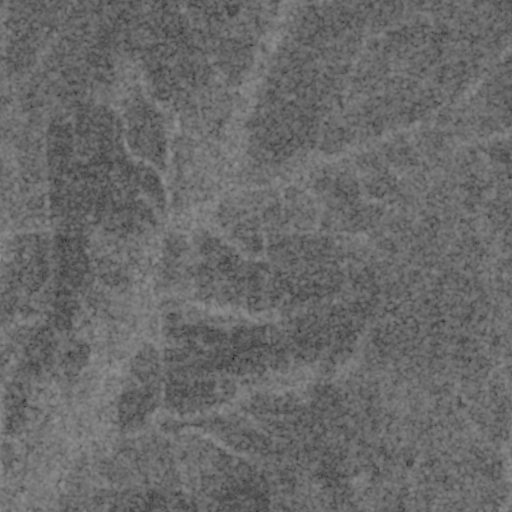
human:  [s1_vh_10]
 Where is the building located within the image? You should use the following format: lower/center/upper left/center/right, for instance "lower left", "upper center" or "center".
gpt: The building is located in the lower left of the image.
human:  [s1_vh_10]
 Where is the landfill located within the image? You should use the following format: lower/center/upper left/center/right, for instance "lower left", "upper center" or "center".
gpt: There is no landfill in the image.

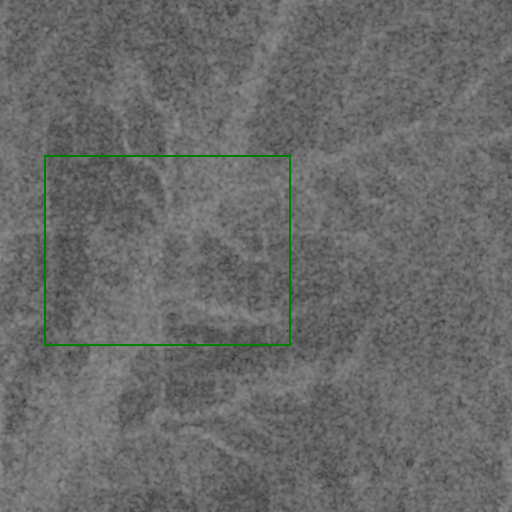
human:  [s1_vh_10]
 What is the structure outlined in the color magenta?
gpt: There is no magenta outline.
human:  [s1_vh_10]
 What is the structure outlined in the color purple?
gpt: There is no structure outlined in purple.